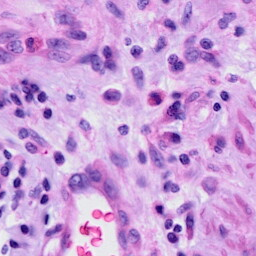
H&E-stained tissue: Cervix